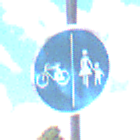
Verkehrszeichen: GetrennterRadUndGehwegRadwegLinks
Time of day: Midday
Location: Outdoor (Nature)
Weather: PartlyCloudy
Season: Autumn
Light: Natural